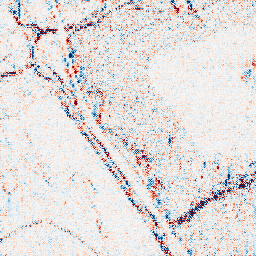
Category: wavelet
Decomposition family: wavelet_dwt
Decomposition parameters: wavelet: db2
level: 1
Upsampling method: fft_zeropad
Upsampling parameters: scale: 8
Upsampling scale: 8